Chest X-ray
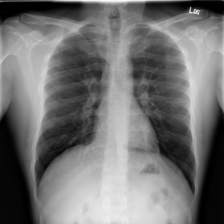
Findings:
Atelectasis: negative
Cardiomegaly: negative
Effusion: negative
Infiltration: negative
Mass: negative
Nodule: negative
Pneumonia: negative
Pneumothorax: negative
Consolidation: negative
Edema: negative
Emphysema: negative
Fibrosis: negative
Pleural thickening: negative
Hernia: negative